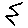
Label: zigzag